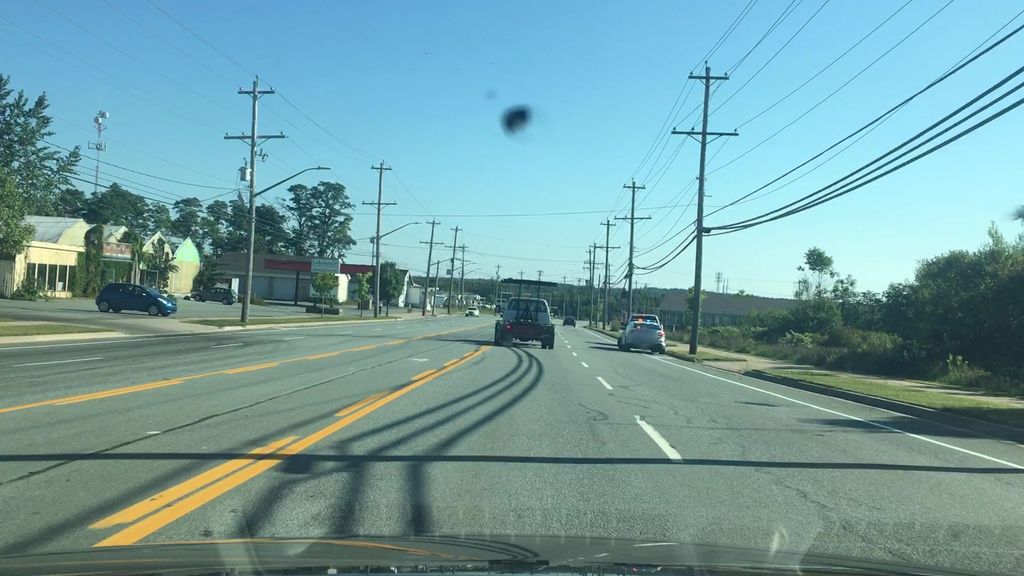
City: halifax